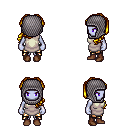
a pixel art fantasy rpg character, female body template, dark elf, purple skin, white tunic, gold greaves, blonde princess hairstyle, chain hood, brown shoes, four views (front, back, left, right), 2x2 character sprite sheet, small pixel art, hard edges, no anti-aliasing